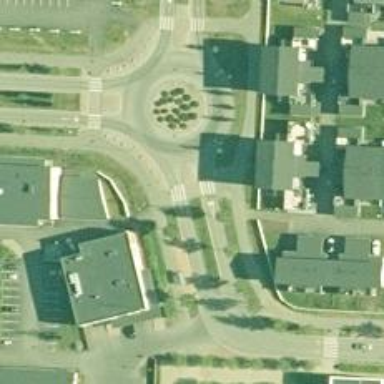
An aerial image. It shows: Marked crossing with pedestrian island.